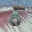
Label: 5